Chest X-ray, PA view. Patient: 49 years old, sex M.
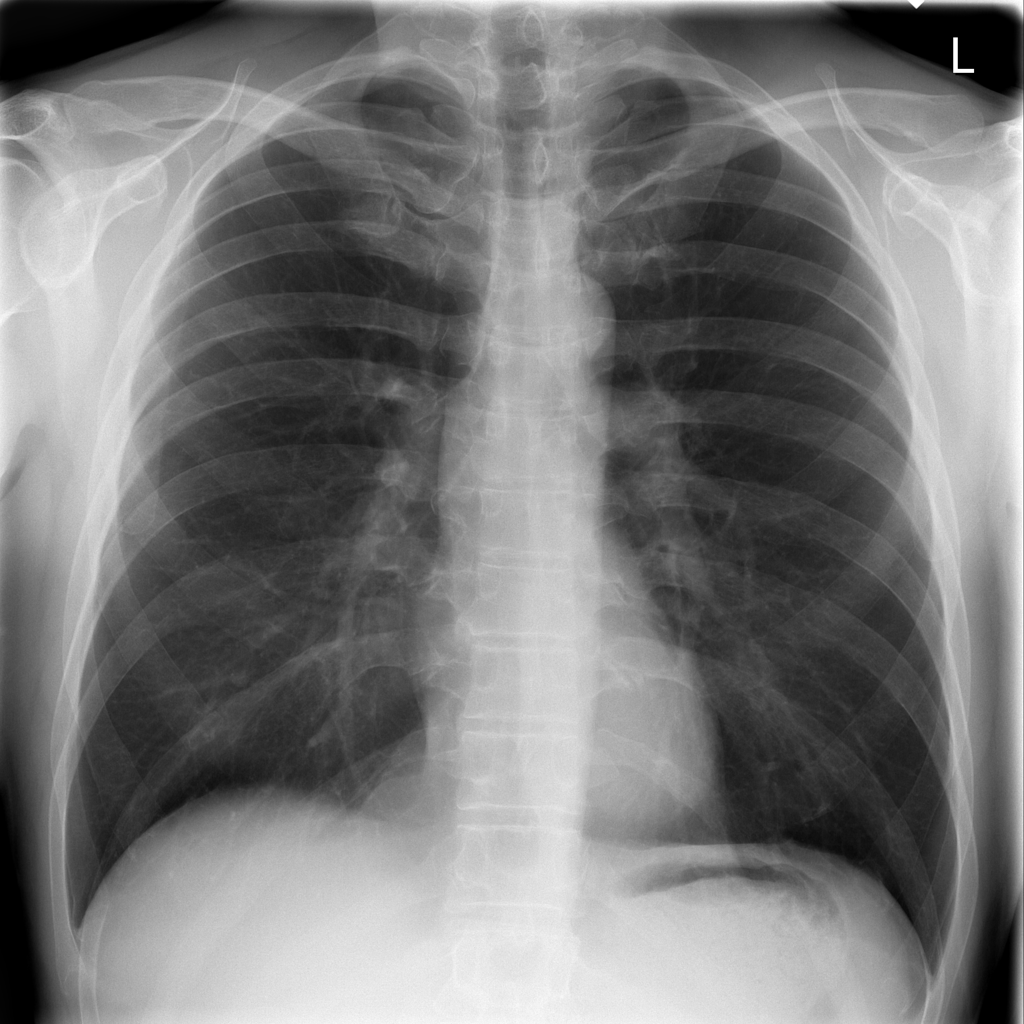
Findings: No Finding